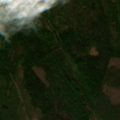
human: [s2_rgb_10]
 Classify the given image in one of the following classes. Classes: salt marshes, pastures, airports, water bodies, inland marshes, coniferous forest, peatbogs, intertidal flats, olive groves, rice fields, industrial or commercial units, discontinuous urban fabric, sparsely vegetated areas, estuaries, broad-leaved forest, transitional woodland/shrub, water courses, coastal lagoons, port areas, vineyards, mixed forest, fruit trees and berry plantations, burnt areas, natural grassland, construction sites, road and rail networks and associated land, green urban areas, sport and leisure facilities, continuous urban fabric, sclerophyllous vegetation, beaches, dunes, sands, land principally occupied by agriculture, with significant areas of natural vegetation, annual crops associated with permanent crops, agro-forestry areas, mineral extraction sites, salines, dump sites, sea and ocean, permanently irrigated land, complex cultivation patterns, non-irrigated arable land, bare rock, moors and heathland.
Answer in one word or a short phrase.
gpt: mixed forest